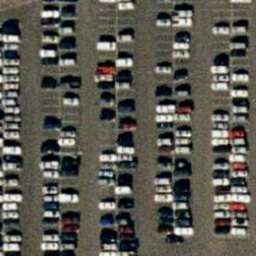
Label: parking lot